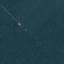
Land use / land cover class: Forest